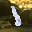
Label: 1